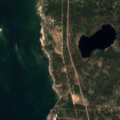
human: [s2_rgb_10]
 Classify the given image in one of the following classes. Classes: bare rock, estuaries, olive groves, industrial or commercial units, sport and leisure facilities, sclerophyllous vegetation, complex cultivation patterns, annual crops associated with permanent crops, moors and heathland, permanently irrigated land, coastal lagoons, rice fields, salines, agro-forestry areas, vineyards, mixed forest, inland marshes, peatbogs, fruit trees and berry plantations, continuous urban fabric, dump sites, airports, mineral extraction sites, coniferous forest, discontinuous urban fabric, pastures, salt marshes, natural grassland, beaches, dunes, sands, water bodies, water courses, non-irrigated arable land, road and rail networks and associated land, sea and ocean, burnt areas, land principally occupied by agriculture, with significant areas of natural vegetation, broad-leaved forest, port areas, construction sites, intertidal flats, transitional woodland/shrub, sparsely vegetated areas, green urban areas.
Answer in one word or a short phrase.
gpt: mixed forest, sea and ocean